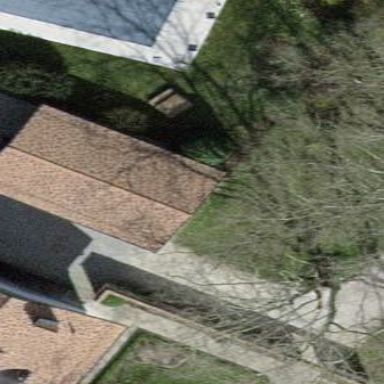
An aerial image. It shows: View of roof of building.